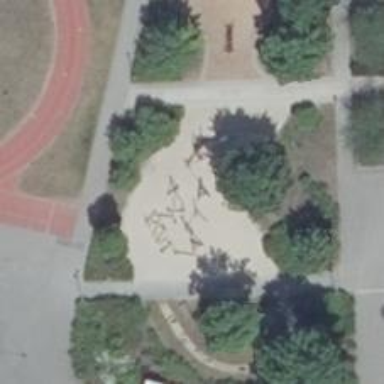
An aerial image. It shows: Playground area for leisure land.